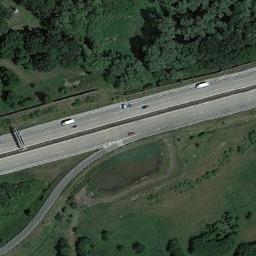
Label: freeway